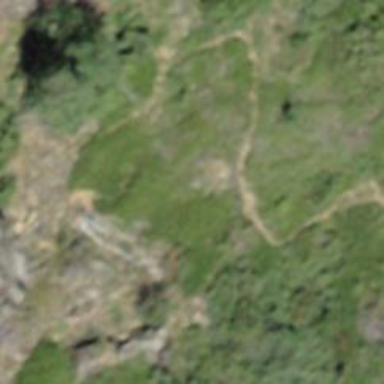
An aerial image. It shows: Path.